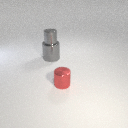
large gray metal cylinder behind small red metal cylinder